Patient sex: M
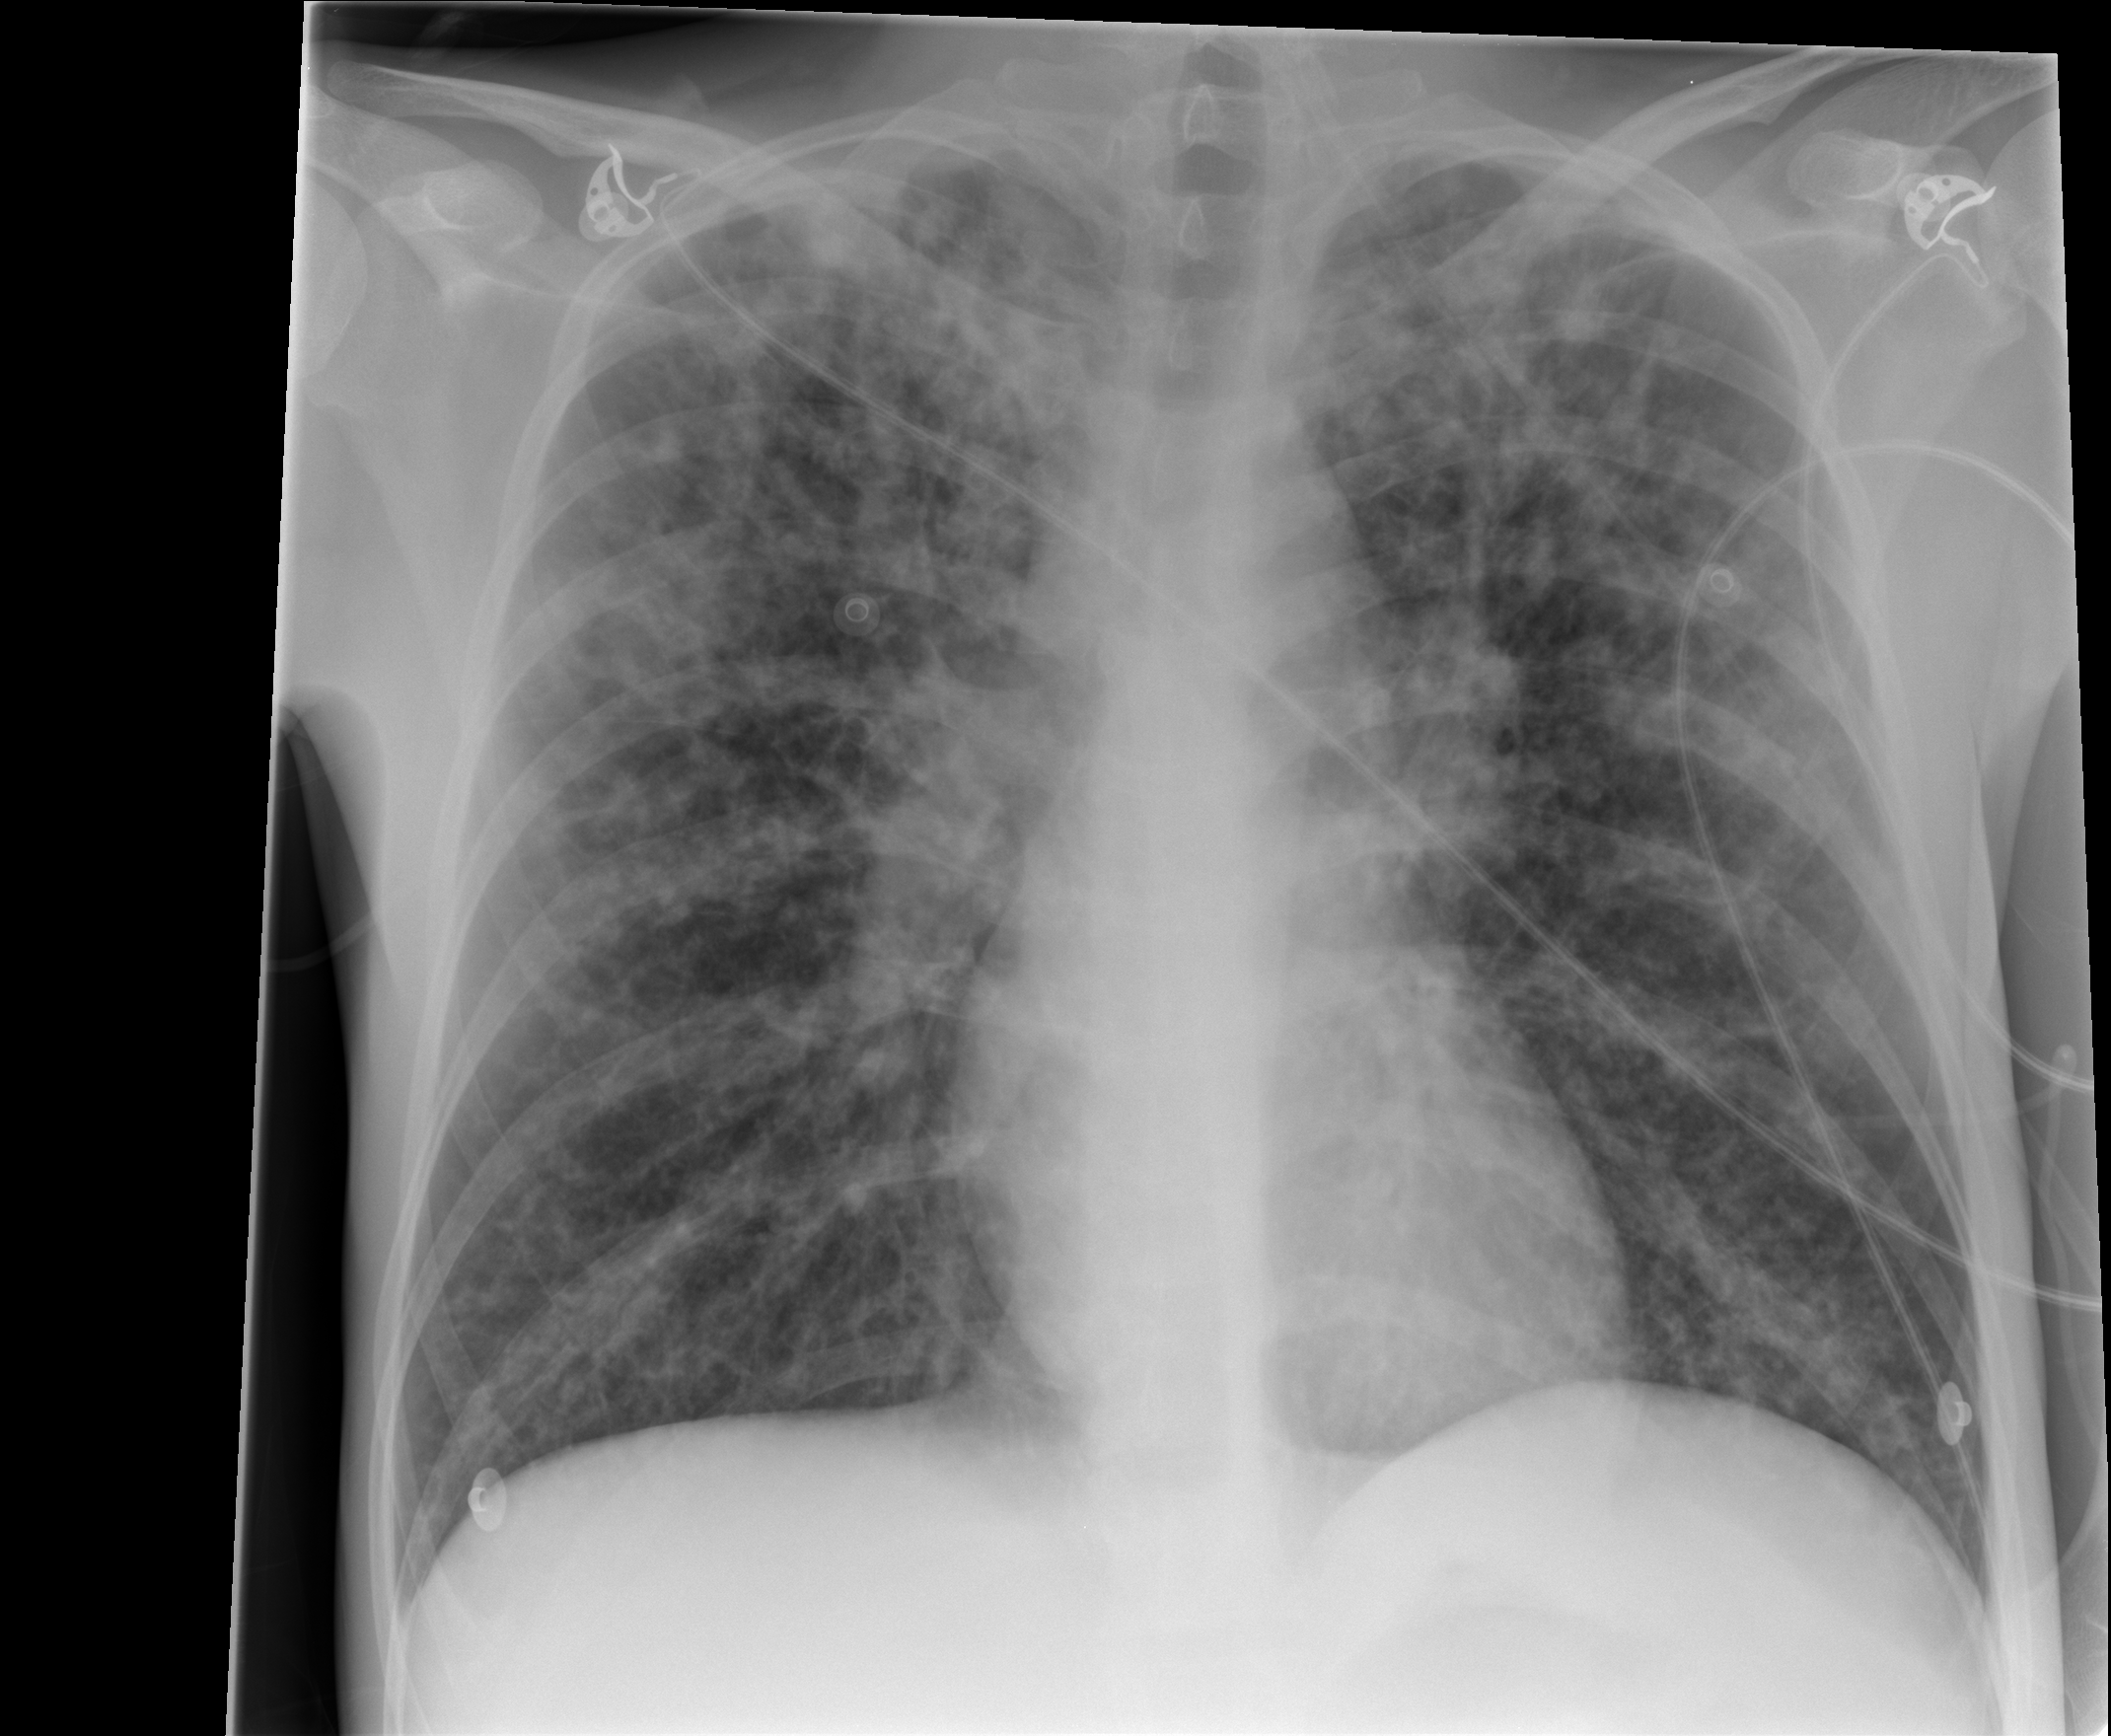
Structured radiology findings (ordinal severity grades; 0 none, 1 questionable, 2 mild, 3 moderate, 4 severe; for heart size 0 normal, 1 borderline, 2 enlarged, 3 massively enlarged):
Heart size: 0
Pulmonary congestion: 0
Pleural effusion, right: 3
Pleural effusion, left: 3
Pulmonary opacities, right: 0
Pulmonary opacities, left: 0
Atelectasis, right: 0
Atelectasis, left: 0